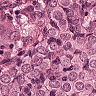
Metastatic tissue present: yes